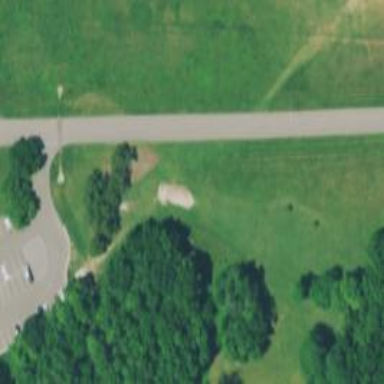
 which is leisure land designated for disc golf."